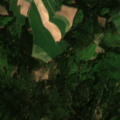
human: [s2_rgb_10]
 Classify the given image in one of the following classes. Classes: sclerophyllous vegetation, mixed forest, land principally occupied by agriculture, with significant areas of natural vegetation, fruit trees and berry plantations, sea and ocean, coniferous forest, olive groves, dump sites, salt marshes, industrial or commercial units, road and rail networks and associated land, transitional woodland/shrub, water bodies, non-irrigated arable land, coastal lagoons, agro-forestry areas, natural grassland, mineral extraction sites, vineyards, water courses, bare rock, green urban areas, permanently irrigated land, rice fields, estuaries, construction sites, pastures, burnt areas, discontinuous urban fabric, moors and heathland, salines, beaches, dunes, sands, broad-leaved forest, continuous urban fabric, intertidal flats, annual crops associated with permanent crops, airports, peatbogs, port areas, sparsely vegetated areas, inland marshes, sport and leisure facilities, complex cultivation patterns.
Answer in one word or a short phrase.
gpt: non-irrigated arable land, mixed forest